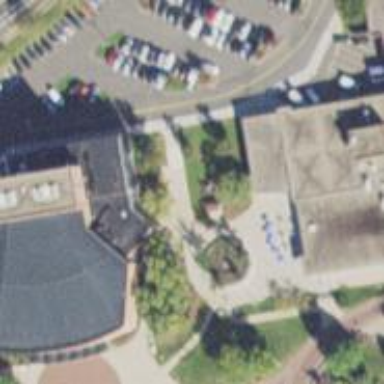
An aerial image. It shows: University building.